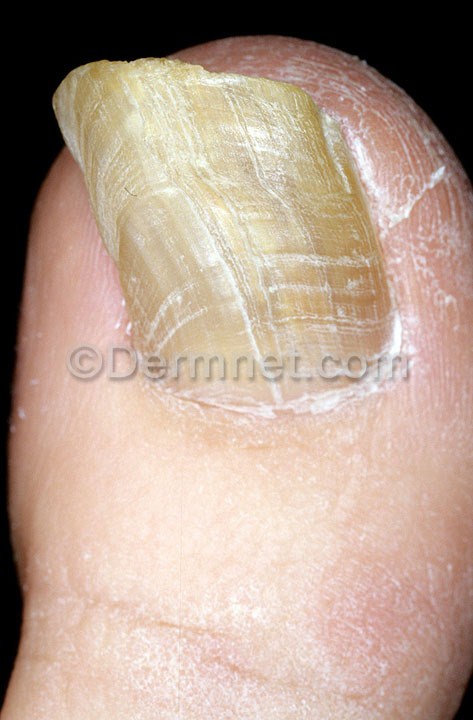
Disease: Nail Fungus and other Nail Disease